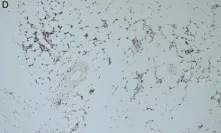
Immunohistochemical staining. EBER. X 100).
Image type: pathology (immunostaining)